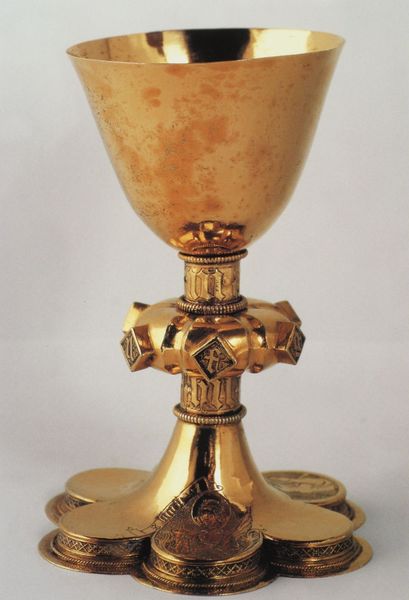
Titel: Spätgotischer Meßkelch aus Untermoi
Institution: Brixen, Diözesanmuseum
Schlagwörter: licht, trinken, sockel, gold, kelch, rund, edel, foto, griff, ringe, kreuz, buchstabe, teuer, krez, d, f, schmiedewerk